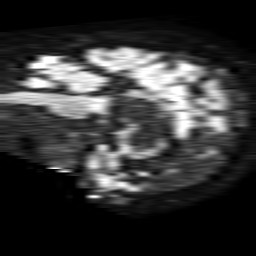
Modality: TRACE
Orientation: sagittal
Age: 51
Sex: male
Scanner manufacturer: philips
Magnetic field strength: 1.5 T
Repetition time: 4.6 s
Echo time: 0.09059 s